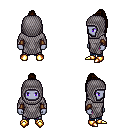
a pixel art fantasy rpg character, male body template, dark elf, purple skin, chain mail, magenta pants, brown long topknot hairstyle, chain hood, leather bracers, gold boots, four views (front, back, left, right), 2x2 character sprite sheet, small pixel art, hard edges, no anti-aliasing